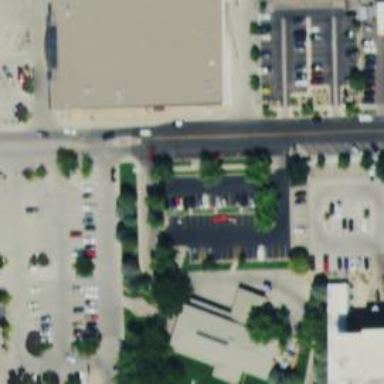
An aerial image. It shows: Parking space is available.